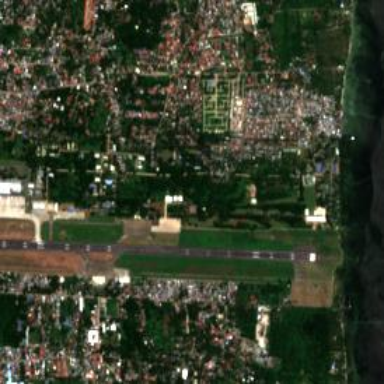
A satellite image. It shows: International airport with aerodrome classification.